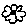
Label: flower